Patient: sex M, age 44
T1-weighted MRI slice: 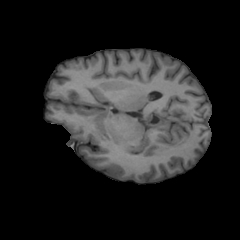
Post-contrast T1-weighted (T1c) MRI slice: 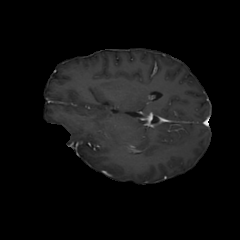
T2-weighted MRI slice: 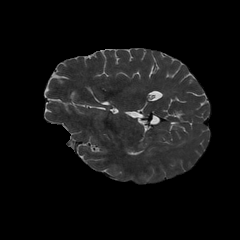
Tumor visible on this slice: no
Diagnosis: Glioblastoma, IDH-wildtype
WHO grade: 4